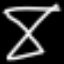
Label: hourglass